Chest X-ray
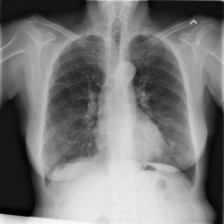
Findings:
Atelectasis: negative
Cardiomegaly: negative
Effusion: negative
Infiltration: negative
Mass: negative
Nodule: negative
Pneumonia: negative
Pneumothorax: negative
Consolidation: negative
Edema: negative
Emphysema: negative
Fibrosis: negative
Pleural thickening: negative
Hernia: negative